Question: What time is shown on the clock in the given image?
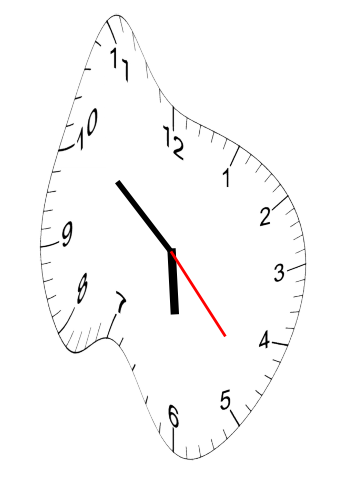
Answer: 05:51:23